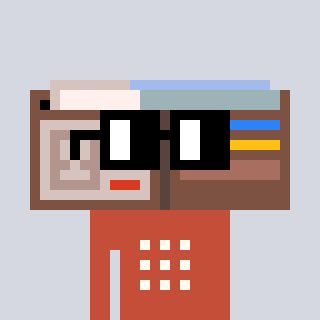
a pixel art character with square black glasses, a wallet-shaped head and a rust-colored body on a cool background